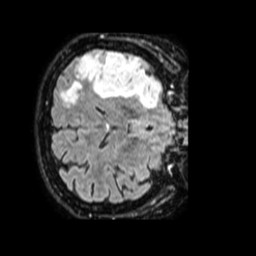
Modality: FLAIR
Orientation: axial
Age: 72
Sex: female
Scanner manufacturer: philips
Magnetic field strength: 1.5 T
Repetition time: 4.8 s
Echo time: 0.3477 s